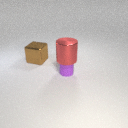
large brown metal cube to the left of small purple rubber cylinder